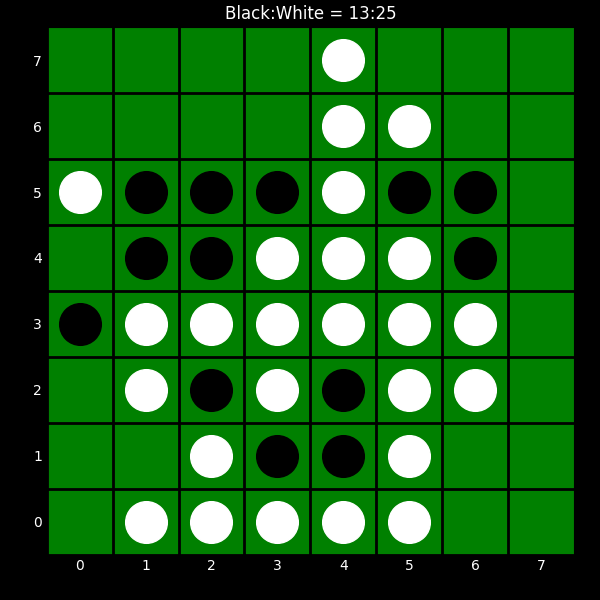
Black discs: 13
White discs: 25